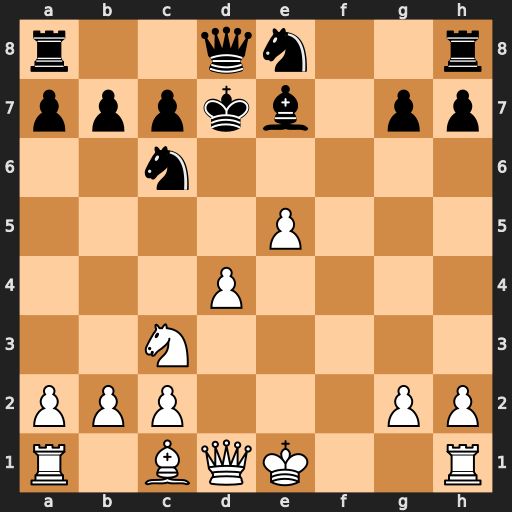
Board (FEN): r2qn2r/pppkb1pp/2n5/4P3/3P4/2N5/PPP3PP/R1BQK2R
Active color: w
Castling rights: KQ
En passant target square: -
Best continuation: Qg4#